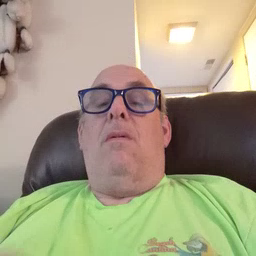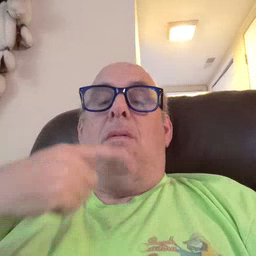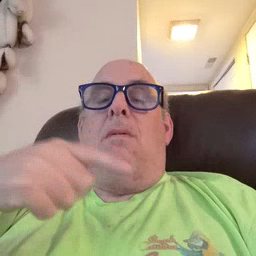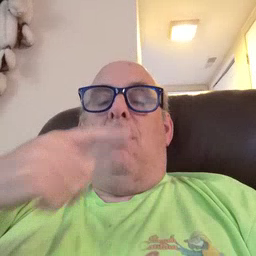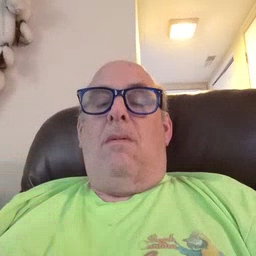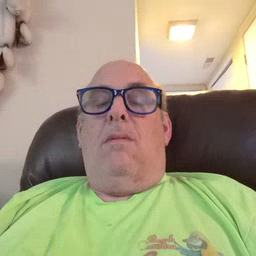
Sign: say